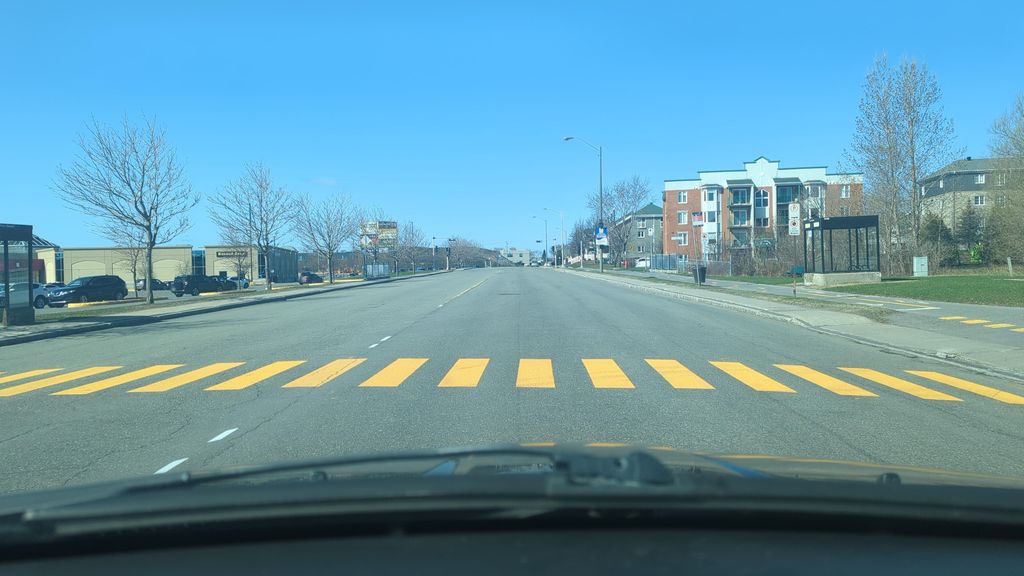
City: quebec_city